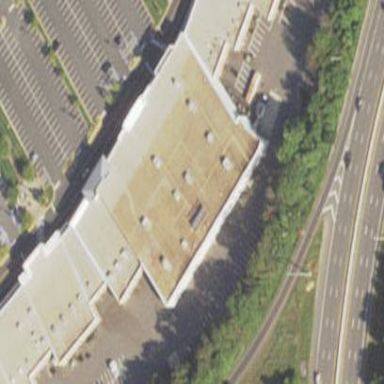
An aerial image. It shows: Building.